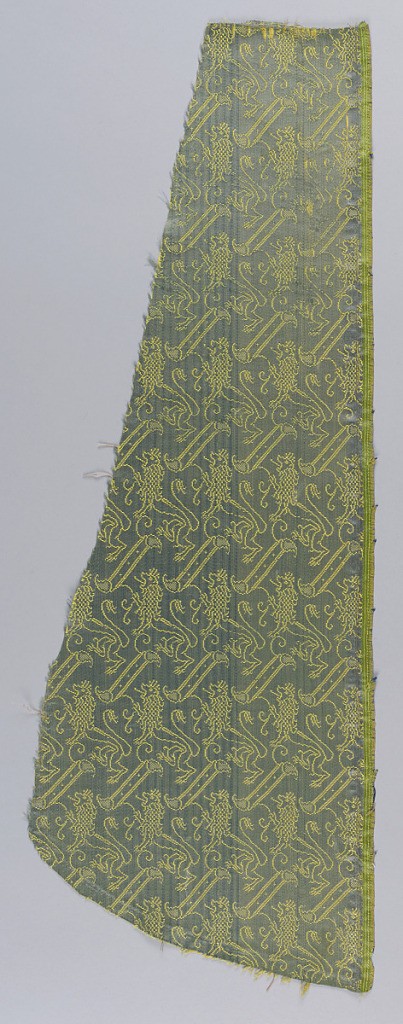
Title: Fragment
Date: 17th century
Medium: silk Technique: float patterned 7&1 satin
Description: Diagonal bands and lions rampant in yellow and blue. Selvedge on one side. Piece is cut as if for a chasuble.